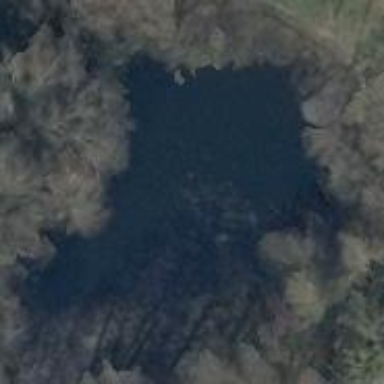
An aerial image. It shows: Serene pond surrounded by nature.